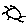
Label: sun